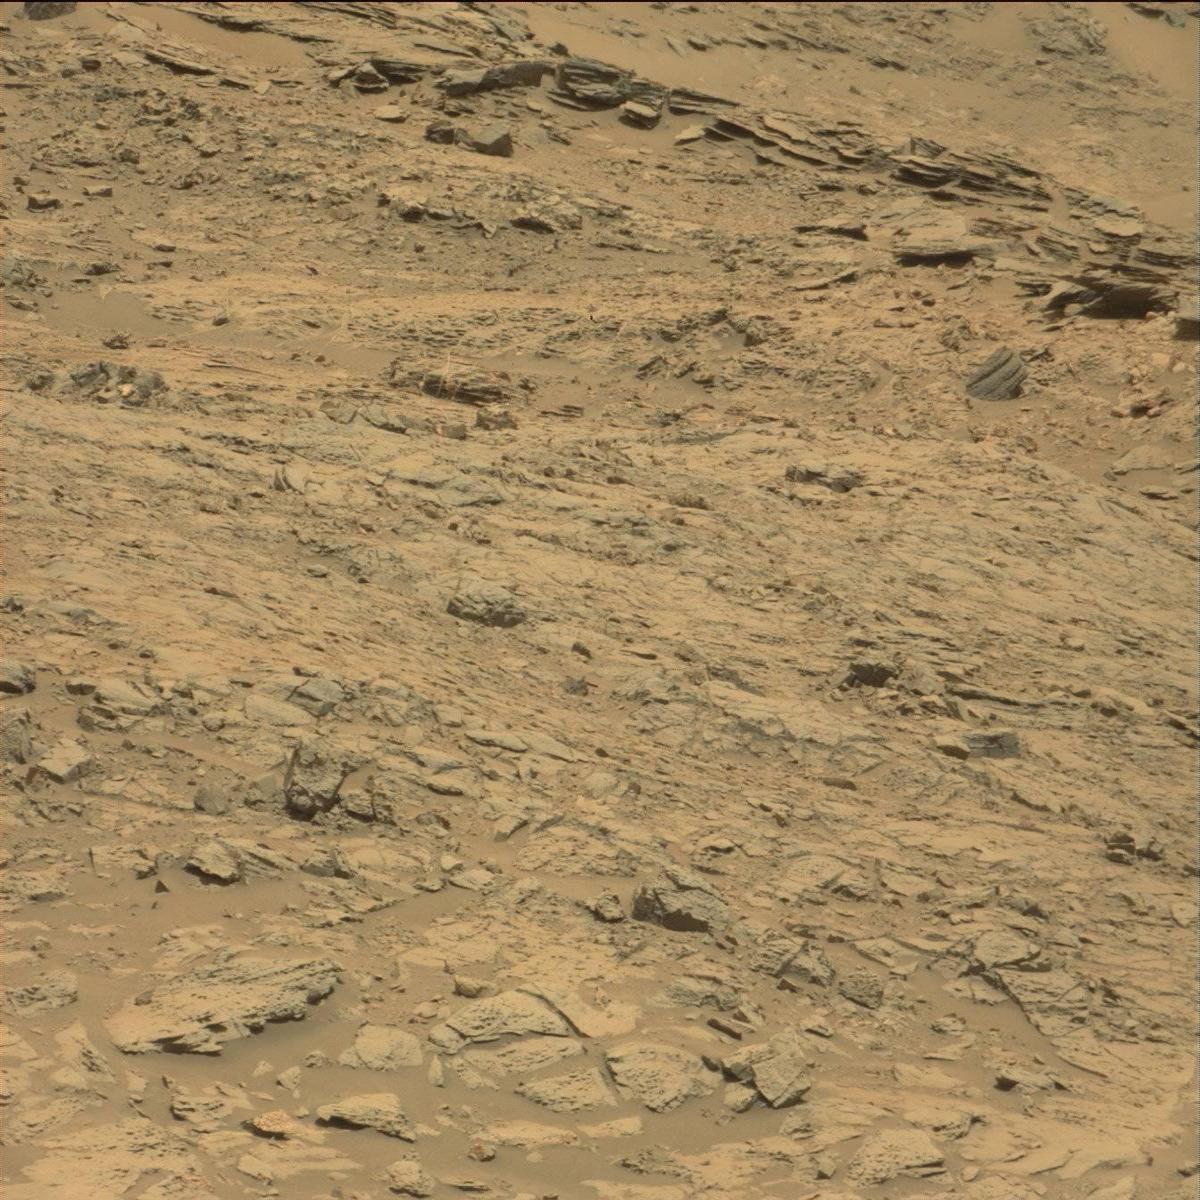
Terrain classes present: Bedrock, Rock, Sand / Soil